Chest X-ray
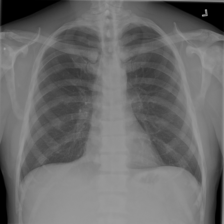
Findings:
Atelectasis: negative
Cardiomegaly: negative
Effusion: negative
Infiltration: negative
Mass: negative
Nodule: negative
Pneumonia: negative
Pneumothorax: negative
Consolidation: negative
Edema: negative
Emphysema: negative
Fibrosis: negative
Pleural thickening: negative
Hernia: negative